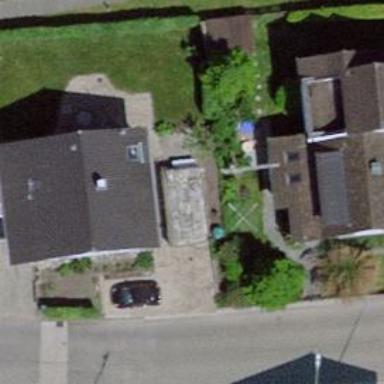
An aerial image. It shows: Detached building with gabled roof oriented across.